Question: I am currently using this code to display checkboxes as a custom control, and it works perfect:
'''
// Create the checkbox and add it to the DOM.
var checkbox = $("<input type='checkbox'/>")
.css({
height: 20,
width: 20,
margin: "10px"
})
.appendTo($(element));
// Determine if the change was initiated by the user.
var changingValue = false;
checkbox.change(function () {
changingValue = true;
contentItem.value = checkbox[0].checked;
changingValue = false;
});
contentItem.dataBind("value", function (newValue) {
if (!changingValue) {
checkbox[0].checked = newValue;
}
});
'''
however now I want to extend this a little, and I am wondering if anyone knows how I can count values based on whether they are true or false.
I have 2 checkboxes below, the is "" and the is ""
- 'window.alert("add in text here" + add_code_here)'

so would be:
'''
var trueCount = 0;
var falseCount = 0;
window.alert("There are: " + trueCount + " values that are true and " + falseCount + " that are false");
'''
and the above example 'trueCount = 1' and 'falseCount = 1'
Thanks for any input people can give me, it is most appreciated
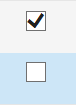
Answer: I couldn't get it to work with the custom control check boxes but for the standard switches this code worked for me:
'''
var trueCount = 0;
var falseCount = 0;
'''
> myapp.TableName.ColumnName_postRender = function (element, contentItem) {
// count the true or false values
contentItem.dataBind("value", function (newValue) {'''
if (contentItem.value == true) {
trueCount ++;
falseCount--;
} else if (contentItem.value == false) {
falseCount++;
trueCount--;
}
});
//count 3 sets both trueCount and falseCount to 0 as they would already be affected by the
//post render method. This works by adding or subtracting the amount of false values non
//screen (works my my scenario)
var count3 = 0;
if (contentItem.value == false) {
count3++;
}
falseCount = falseCount - count3;
trueCount = trueCount + count3;
'''
};
'''
myapp.TableName.Save_execute = function (screen) {
window.alert("True Count: " + trueCount + " | falseCount: " + falseCount);
//set both count values back to 0 for when the screen is next run
trueCount = 0;
falseCount = 0;
}
'''